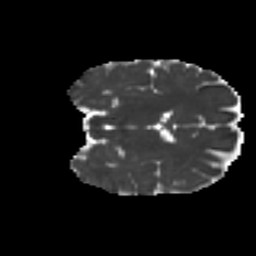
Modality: MD
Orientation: coronal
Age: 46
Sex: female
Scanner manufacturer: ge
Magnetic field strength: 3 T
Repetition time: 7.8 s
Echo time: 0.0606 s